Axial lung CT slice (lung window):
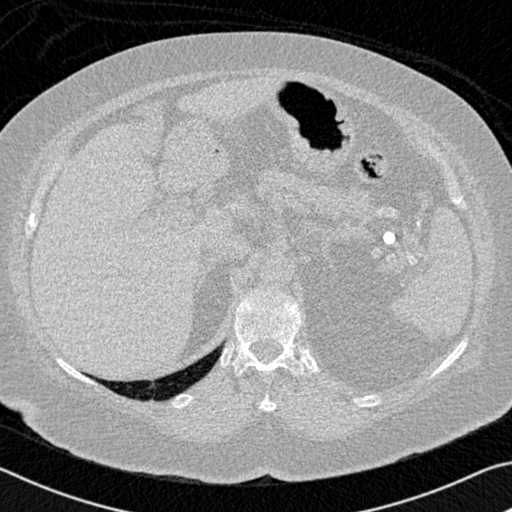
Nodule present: no